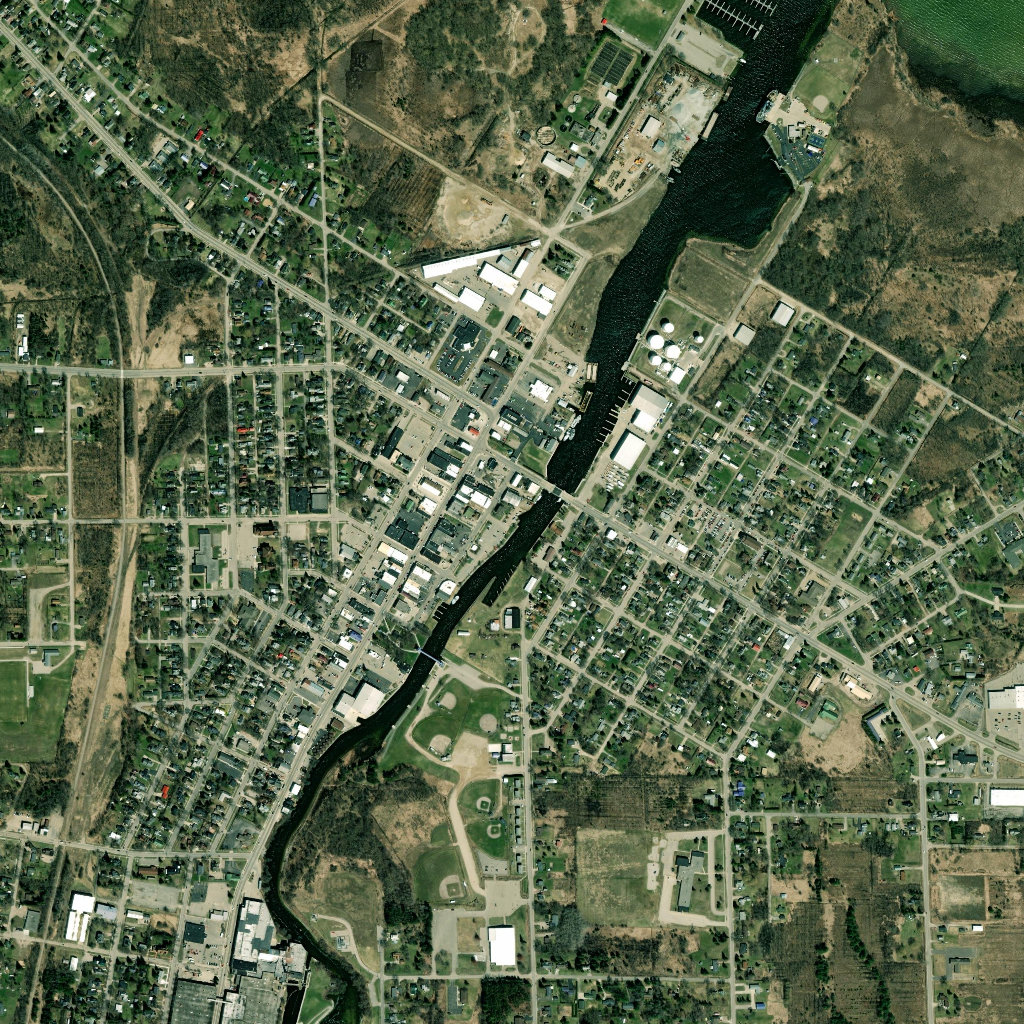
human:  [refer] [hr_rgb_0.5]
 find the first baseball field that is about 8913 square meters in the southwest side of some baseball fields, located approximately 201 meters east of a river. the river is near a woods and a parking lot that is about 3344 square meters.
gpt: <box>[[40, 82, 45, 88, 0]]</box>